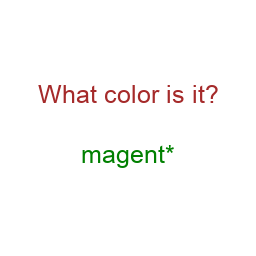
Color: green
Color name shown: magenta
Background color: white
Question text color: brown